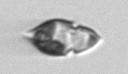
Label: Amphidinium